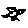
Label: bird